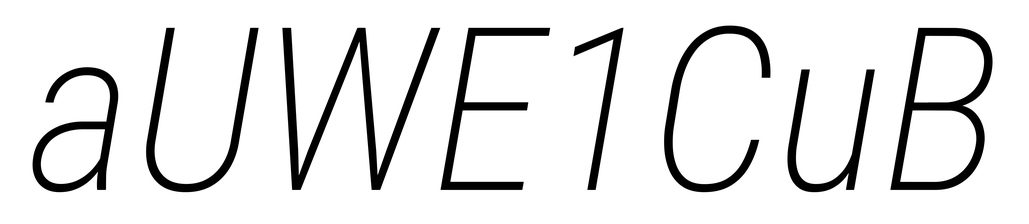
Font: Roboto-Italic_Condensed_ExtraLight_Italic